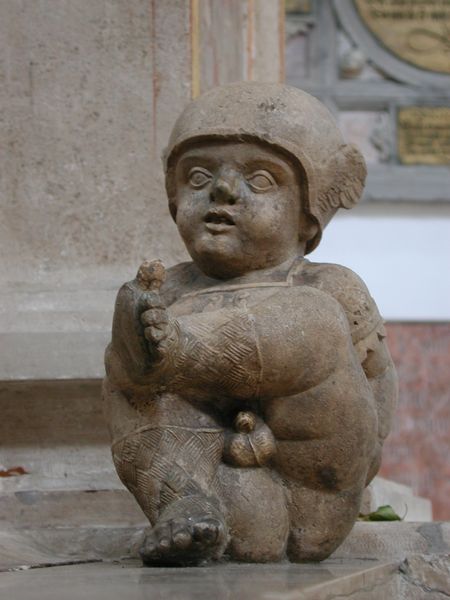
Titel: Augsburg, St. Anna, Fuggerkapelle
Standort: Augsburg, St. Anna, Fuggerkapelle (EU - D - B)
Schlagwörter: flügel, fuß, gott, kopf, nackt, sitzen, braun, hut, haube, mütze, augen, gesicht, stein, figur, sitzend, kind, engel, putte, putto, skulptur, statue, bein, füße, klein, baby, dick, socken, plastik, junge, geschlecht, knie, penis, helm, kleinkind, götter, olymp, überschlagen, hermes, merkur, bote, post, hoden, terrakotta, interessant, setin, po